Field crop: maize
Growth stage: 2
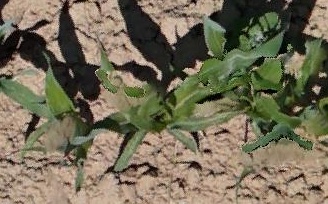
Species: maize